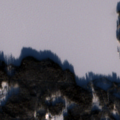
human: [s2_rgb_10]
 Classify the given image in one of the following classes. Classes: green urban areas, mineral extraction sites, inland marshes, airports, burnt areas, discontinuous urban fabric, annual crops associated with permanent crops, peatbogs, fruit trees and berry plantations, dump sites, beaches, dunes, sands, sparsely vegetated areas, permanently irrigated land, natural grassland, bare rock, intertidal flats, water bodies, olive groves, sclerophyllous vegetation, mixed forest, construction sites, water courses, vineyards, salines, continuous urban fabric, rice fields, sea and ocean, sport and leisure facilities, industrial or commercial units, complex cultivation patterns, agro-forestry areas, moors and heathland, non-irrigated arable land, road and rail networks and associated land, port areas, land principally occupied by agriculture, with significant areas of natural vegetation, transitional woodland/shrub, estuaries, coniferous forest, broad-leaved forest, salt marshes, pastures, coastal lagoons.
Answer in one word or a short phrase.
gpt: coniferous forest, mixed forest, water bodies